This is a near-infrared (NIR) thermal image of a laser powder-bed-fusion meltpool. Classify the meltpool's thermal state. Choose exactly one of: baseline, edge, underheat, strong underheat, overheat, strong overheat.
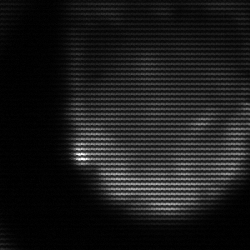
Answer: edge